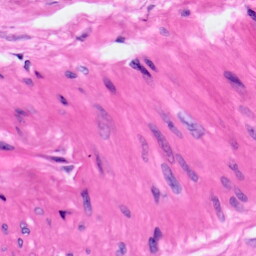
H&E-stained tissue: Pancreatic